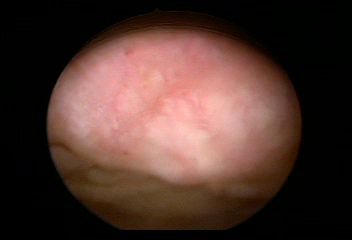
Modality: WLC
Class: Normal mucosa
Bladder cancer association: No